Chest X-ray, AP view. Patient: 31 years old, sex F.
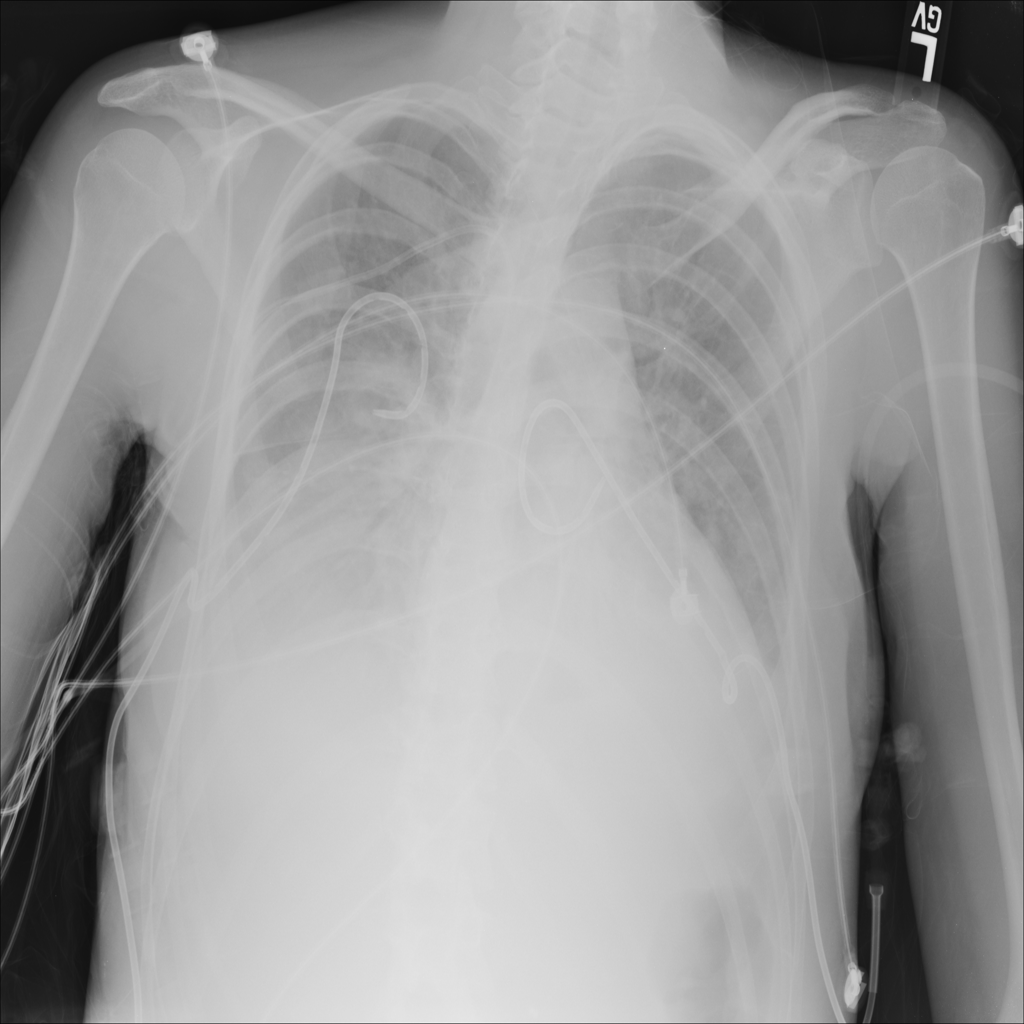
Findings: No Finding